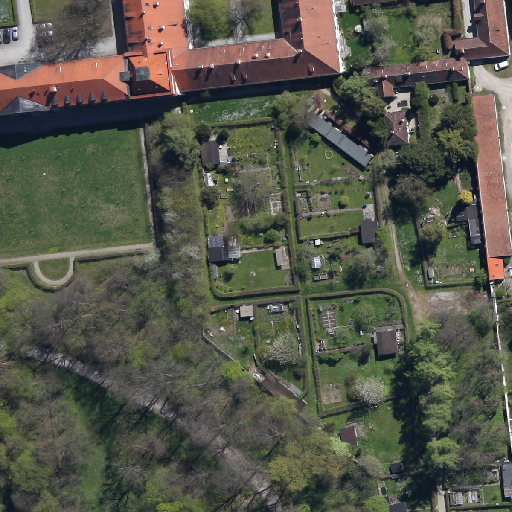
Referring expression: impervious surface